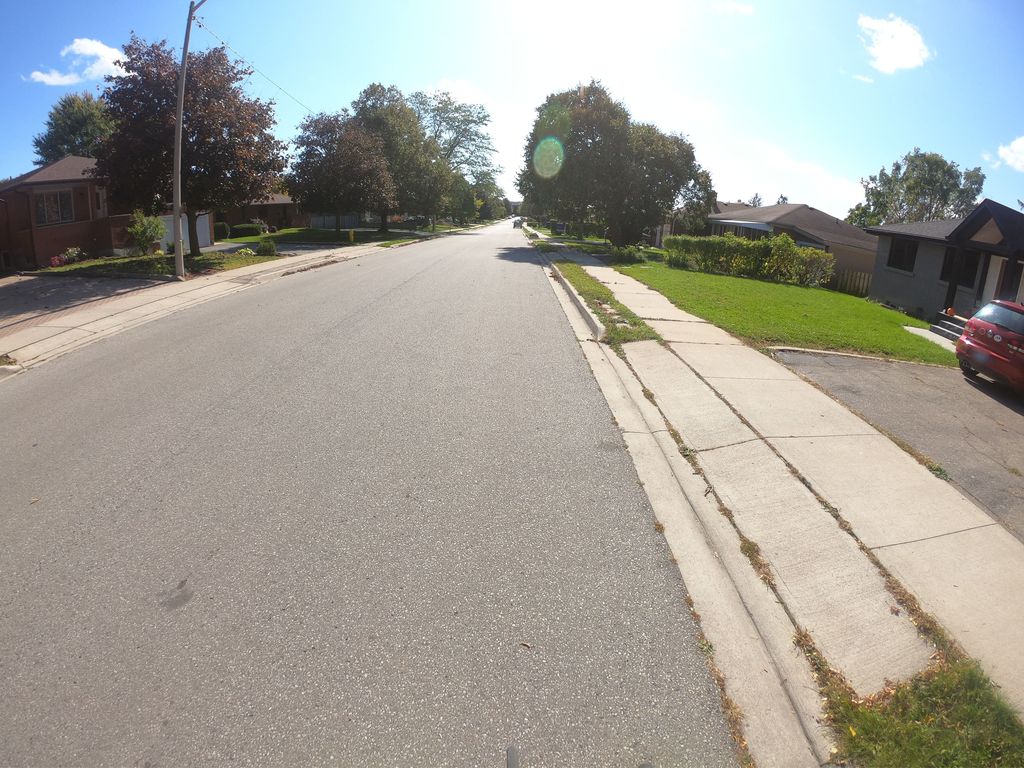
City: kitchener-waterloo